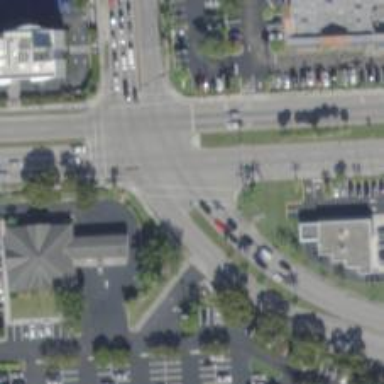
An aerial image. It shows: Marked road crossing.